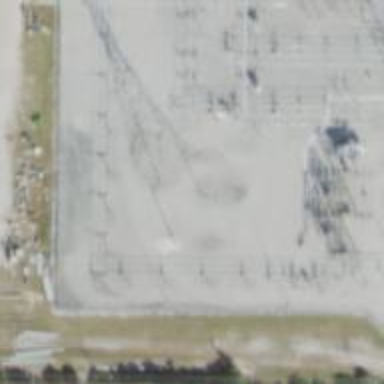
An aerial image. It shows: Power tower portal.